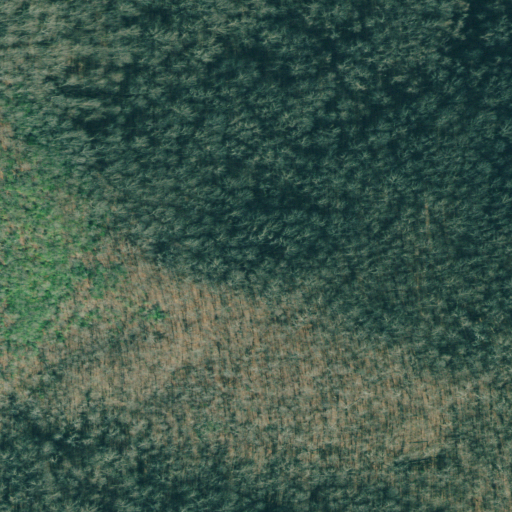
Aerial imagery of ridge(s) in Georgia named Big Spring Ridge containing deciduous forest and mixed forest